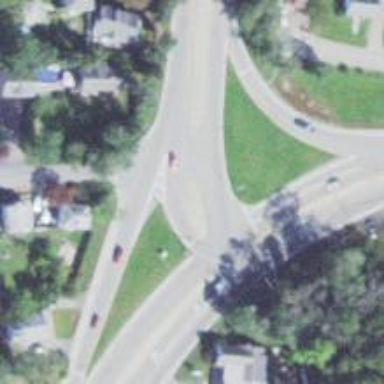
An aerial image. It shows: Asphalt road with primary link designation.